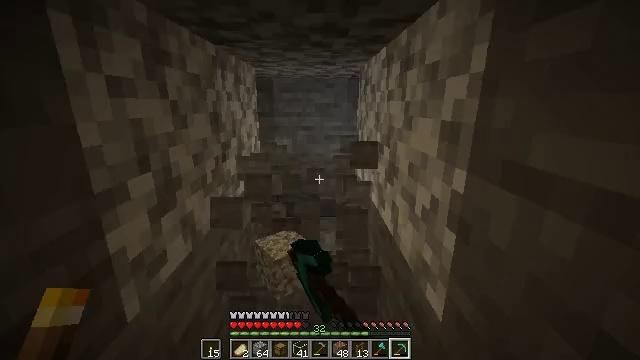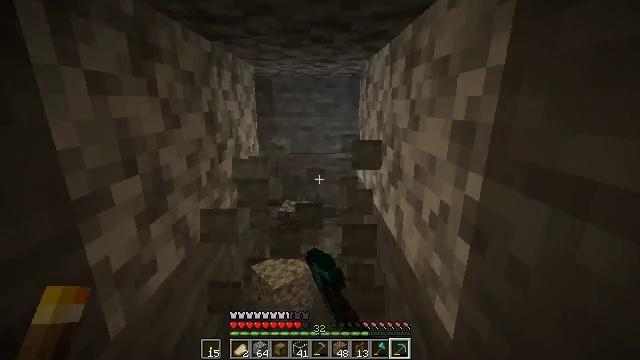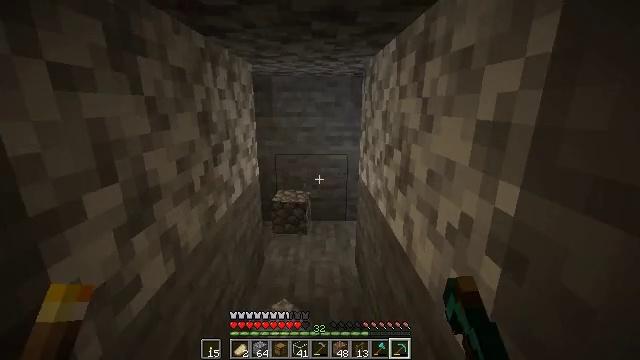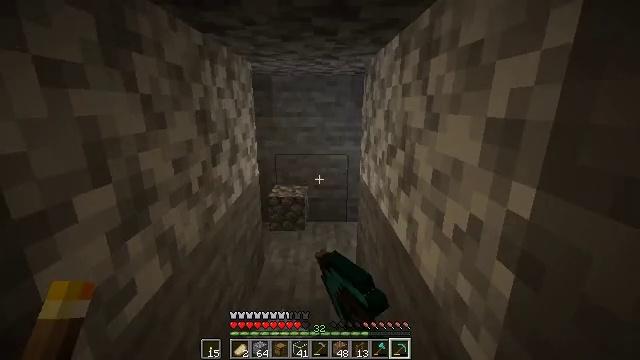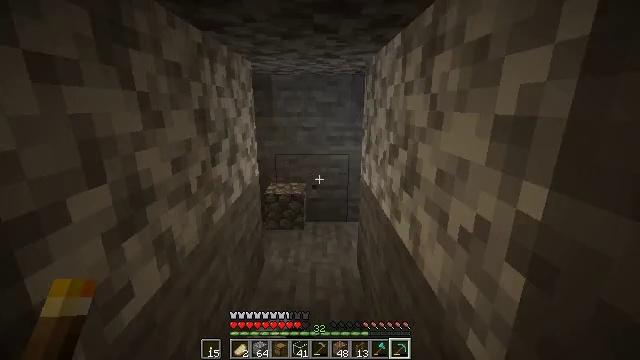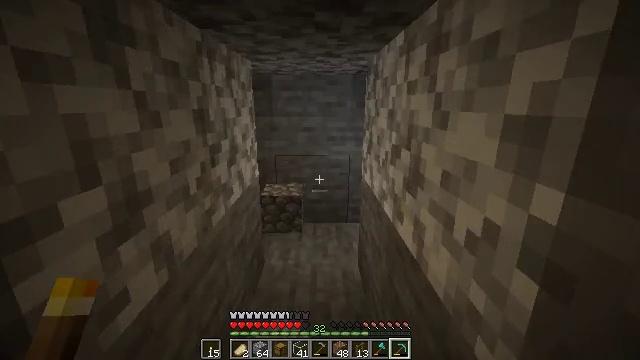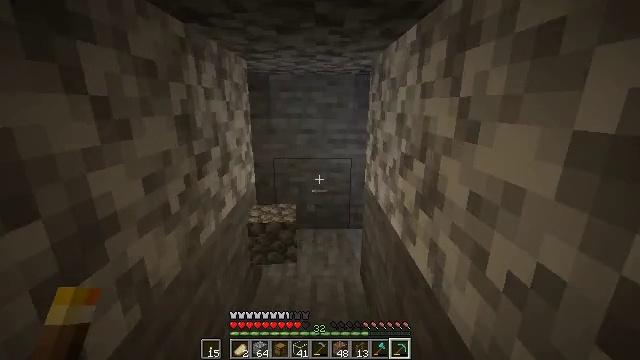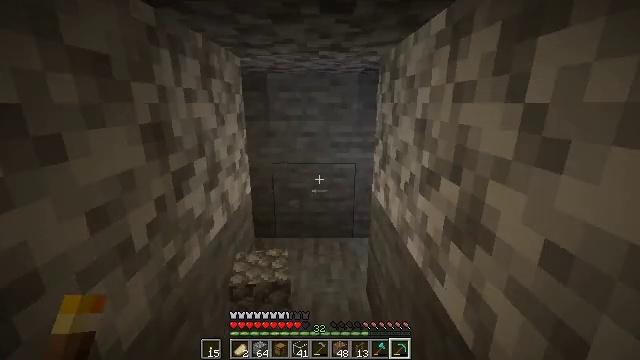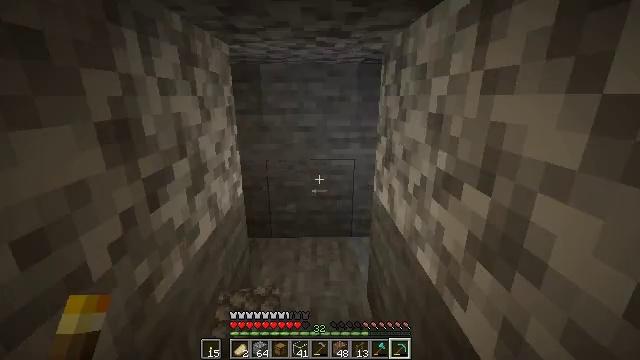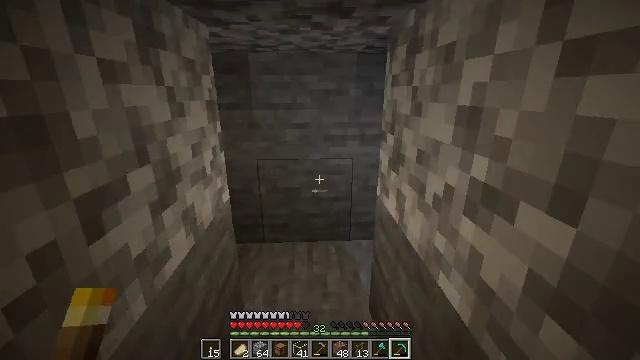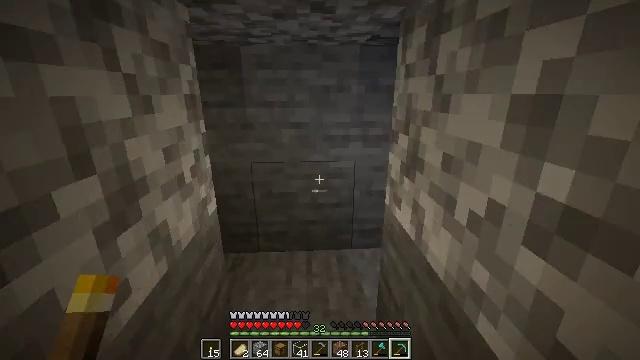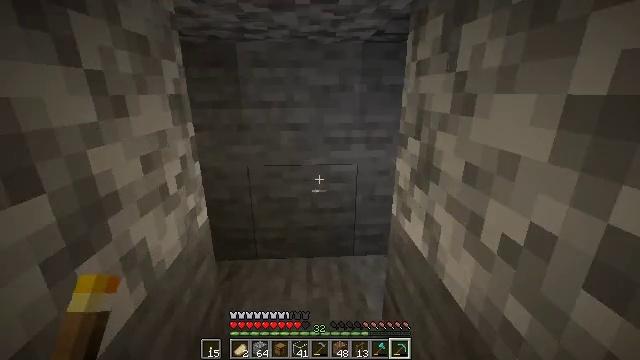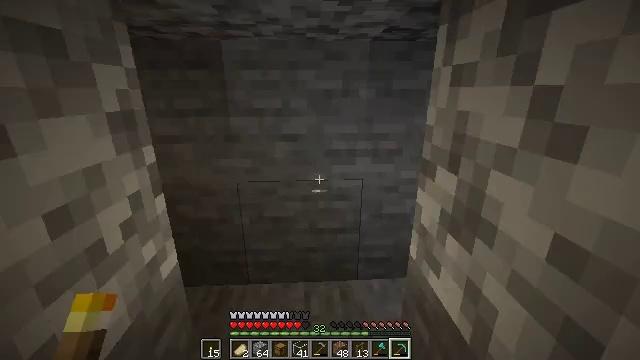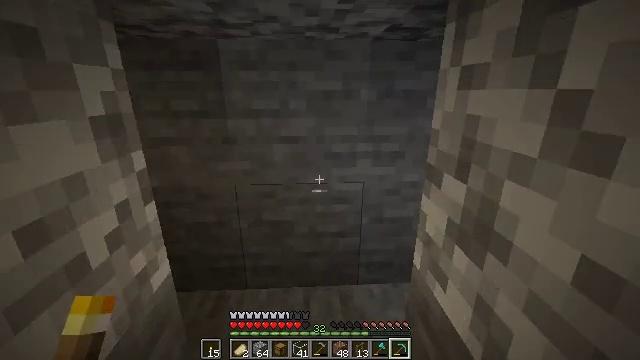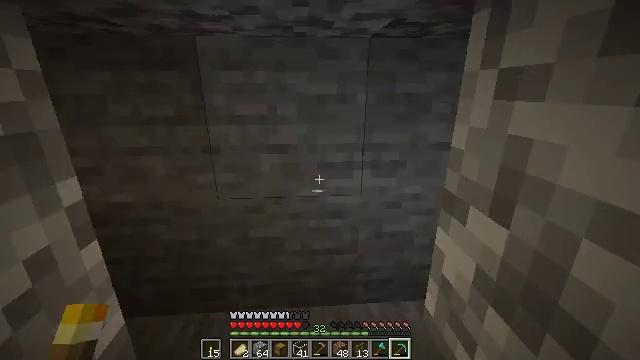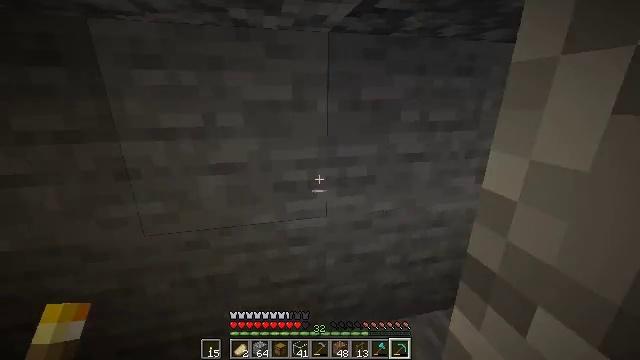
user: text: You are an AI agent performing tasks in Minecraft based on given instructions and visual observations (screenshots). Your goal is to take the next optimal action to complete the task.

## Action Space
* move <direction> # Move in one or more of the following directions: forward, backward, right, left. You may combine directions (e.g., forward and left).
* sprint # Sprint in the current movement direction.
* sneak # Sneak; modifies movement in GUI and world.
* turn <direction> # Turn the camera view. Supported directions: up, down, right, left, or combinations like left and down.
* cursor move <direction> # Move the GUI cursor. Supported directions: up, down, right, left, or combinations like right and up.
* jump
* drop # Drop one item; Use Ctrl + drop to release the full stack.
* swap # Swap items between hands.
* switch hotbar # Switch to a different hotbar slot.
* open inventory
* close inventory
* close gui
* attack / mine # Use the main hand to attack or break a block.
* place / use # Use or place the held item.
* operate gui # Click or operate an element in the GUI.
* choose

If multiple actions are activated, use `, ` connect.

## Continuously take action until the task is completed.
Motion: motion action
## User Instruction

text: craft item air
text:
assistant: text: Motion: attack / mine
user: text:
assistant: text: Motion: attack / mine
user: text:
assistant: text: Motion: attack / mine
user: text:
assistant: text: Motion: attack / mine
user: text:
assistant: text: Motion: move forward
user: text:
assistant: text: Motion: move forward
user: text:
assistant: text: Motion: move forward
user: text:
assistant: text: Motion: move forward, turn down
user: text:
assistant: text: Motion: move forward, turn right and down
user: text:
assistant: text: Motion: move forward
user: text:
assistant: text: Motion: move forward
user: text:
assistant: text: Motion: move forward
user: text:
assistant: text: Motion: move forward
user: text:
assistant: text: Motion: move forward, sprint, turn right
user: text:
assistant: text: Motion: move forward, sprint, turn right
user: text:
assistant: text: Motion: move forward, sprint, turn right and up
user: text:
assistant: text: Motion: move forward, sprint, turn right and up
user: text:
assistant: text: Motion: move forward, sprint, turn right and up
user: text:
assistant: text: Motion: move forward, turn right and up
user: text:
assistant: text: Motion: move forward, turn up
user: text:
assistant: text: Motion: move forward
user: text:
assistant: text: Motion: move forward
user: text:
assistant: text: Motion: move forward, sprint, turn right
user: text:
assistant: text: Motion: move forward, sprint
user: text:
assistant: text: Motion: move forward, sprint
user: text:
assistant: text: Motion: move forward, sprint
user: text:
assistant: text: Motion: move forward
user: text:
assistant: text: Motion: move forward, turn right
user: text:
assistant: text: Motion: move forward, turn right and up
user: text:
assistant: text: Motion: move forward